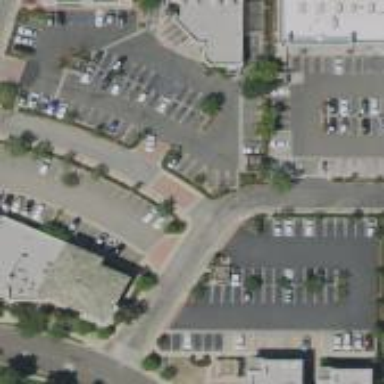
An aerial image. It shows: Retail area.